Aerial crown-view tile of a tropical tree (Barro Colorado Island, Panama), acquired 20250818:
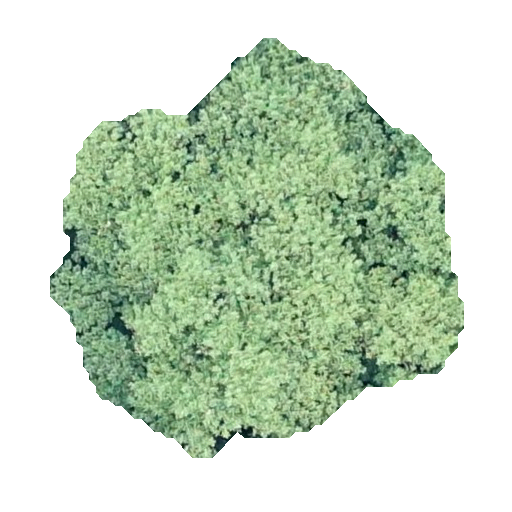
Species: Hieronyma alchorneoides
GBIF accepted scientific name: Hieronyma alchorneoides
Crown area: 170.285 m²